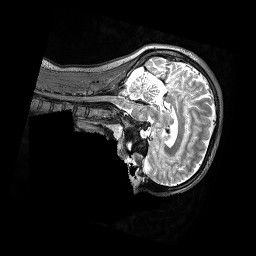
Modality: T2w
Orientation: sagittal
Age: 24
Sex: female
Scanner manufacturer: siemens
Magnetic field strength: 3 T
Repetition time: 3.2 s
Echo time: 0.562 s